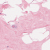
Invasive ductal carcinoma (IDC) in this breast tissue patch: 0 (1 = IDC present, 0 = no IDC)